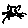
Label: cat